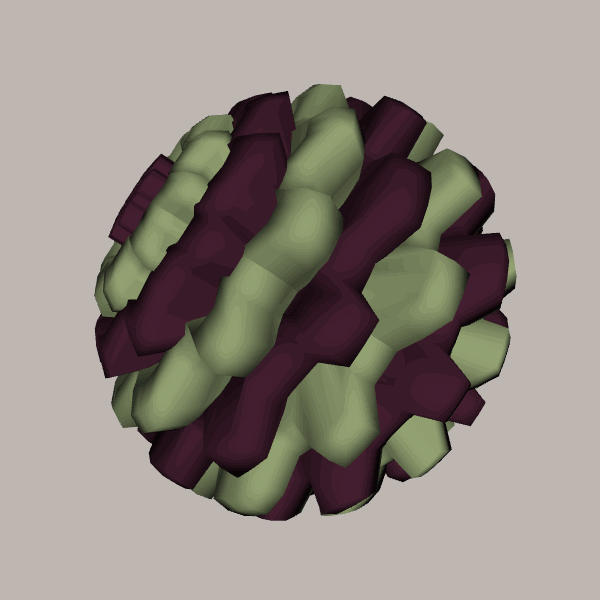
Background: light